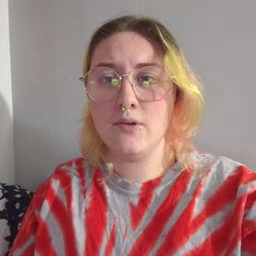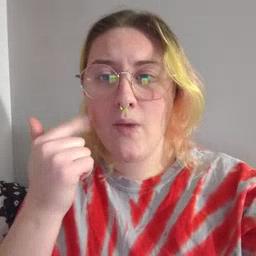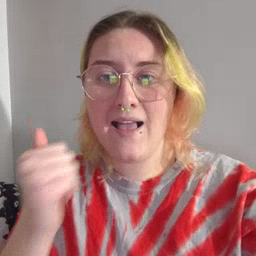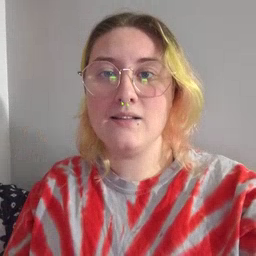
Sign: cry